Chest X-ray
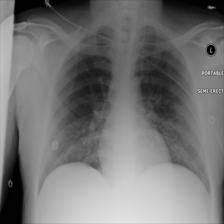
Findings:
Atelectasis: negative
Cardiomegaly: negative
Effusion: negative
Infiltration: negative
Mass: negative
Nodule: negative
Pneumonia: negative
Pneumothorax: negative
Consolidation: negative
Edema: negative
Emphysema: negative
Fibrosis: negative
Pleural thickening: negative
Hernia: negative